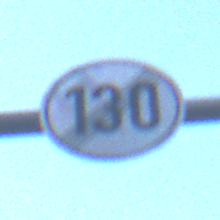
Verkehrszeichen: EndeGeschwindigkeit130
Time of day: SunriseSunset
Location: Outdoor (Urban)
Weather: PartlyCloudy
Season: NotSpecified
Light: Natural